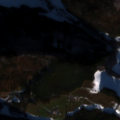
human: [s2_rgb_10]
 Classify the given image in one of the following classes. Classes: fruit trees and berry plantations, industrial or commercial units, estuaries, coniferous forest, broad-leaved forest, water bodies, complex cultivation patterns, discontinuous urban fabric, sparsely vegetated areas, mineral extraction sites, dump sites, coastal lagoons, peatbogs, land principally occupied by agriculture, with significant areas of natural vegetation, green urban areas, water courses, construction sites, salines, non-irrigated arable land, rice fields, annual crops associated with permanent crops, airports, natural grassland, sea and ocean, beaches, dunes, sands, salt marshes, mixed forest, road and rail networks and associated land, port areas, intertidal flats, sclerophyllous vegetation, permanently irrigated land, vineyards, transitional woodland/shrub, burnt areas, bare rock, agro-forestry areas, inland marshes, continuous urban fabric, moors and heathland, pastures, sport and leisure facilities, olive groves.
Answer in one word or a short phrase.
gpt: pastures, land principally occupied by agriculture, with significant areas of natural vegetation, broad-leaved forest, coniferous forest, mixed forest